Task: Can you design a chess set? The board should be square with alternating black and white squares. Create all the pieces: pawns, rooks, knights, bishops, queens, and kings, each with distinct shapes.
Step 3754:
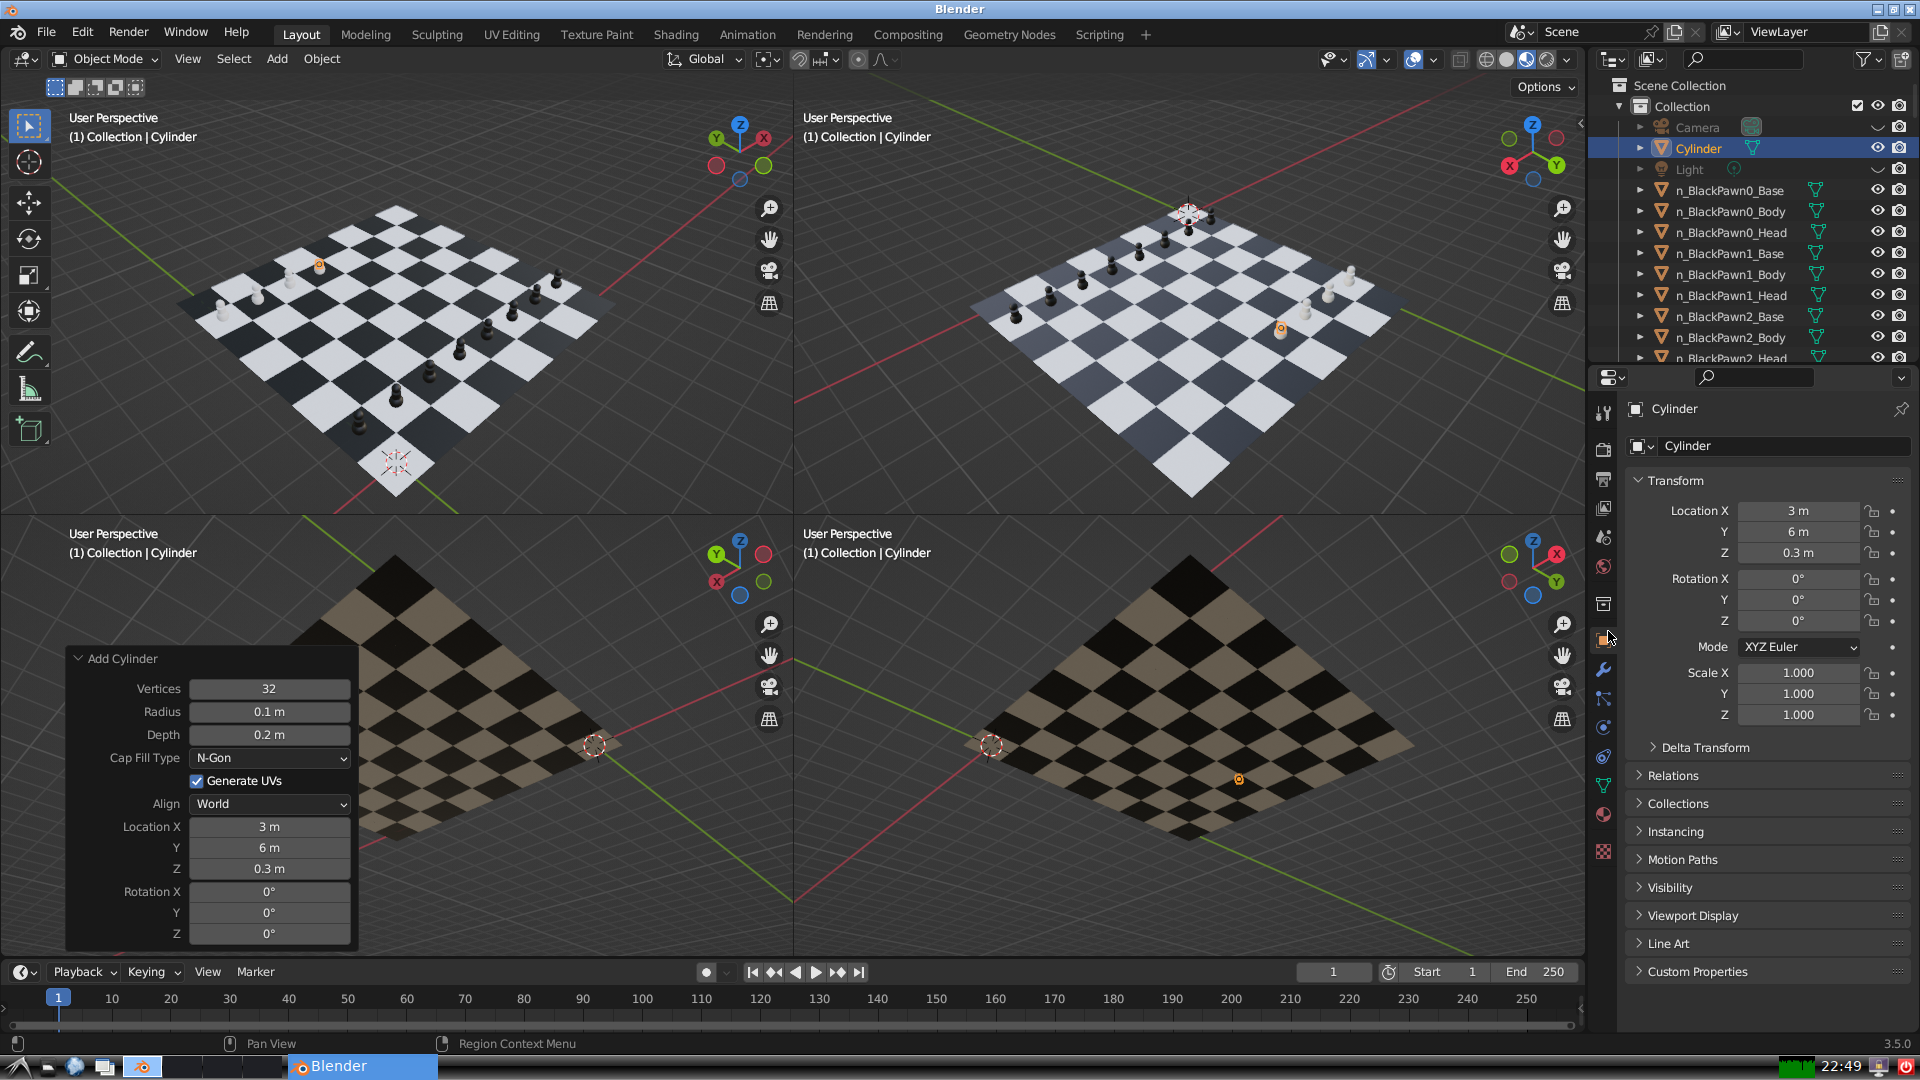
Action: {"mouse_move": [1732, 445]}